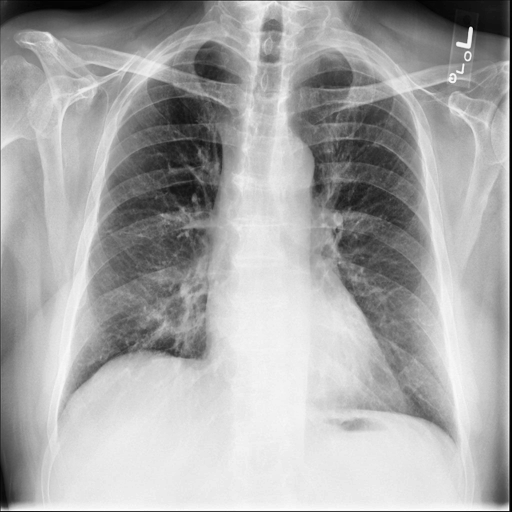
Finding: NORMAL